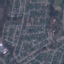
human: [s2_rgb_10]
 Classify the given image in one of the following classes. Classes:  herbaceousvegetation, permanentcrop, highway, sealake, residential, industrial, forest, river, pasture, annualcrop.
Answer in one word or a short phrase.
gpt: Residential